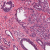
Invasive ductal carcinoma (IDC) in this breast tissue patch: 0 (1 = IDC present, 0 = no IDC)